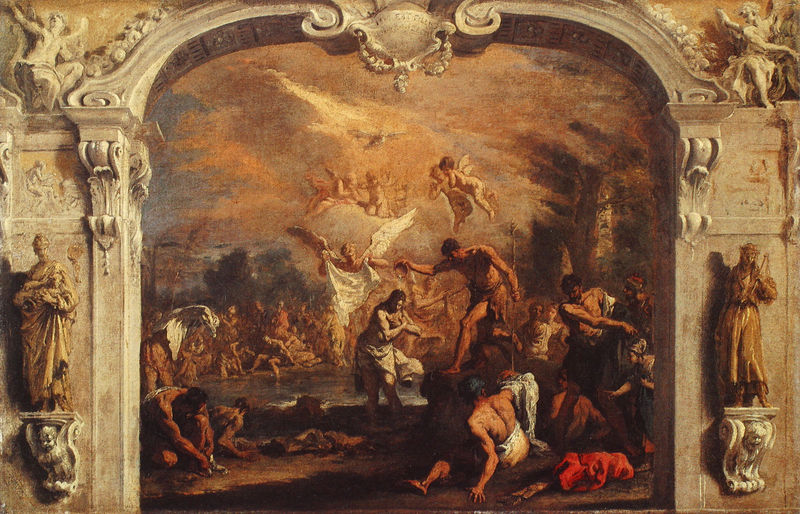
Titel: Die Taufe Christi: Entwurf für die Kapelle des Bulstrode House
Künstler: Sebastiano Ricci
Institution: New York, The Metropolitan Museum of  Art
Schlagwörter: flügel, gemälde, gott, himmel, mann, nackt, wasser, weiß, wolken, baden, fluss, frauen, menschen, see, braun, frau, licht, männer, rot, tuch, wand, architektur, barock, johannes, rahmen, stein, täufer, kirche, gewand, gold, engel, putte, statue, bogen, fassade, krieg, inschrift, verzierung, wandgemälde, wandmalerei, stuck, waschen, nische, statuen, christus, jesus, barocj, fresko, statuetten, taufe, putti, sakral, standbild, jordan, masee